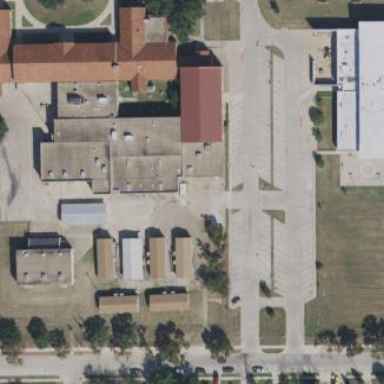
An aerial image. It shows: School building.